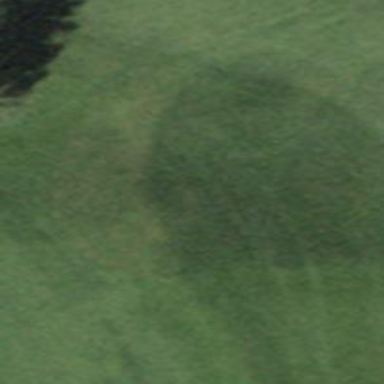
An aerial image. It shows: Golf bunker filled with natural sand.